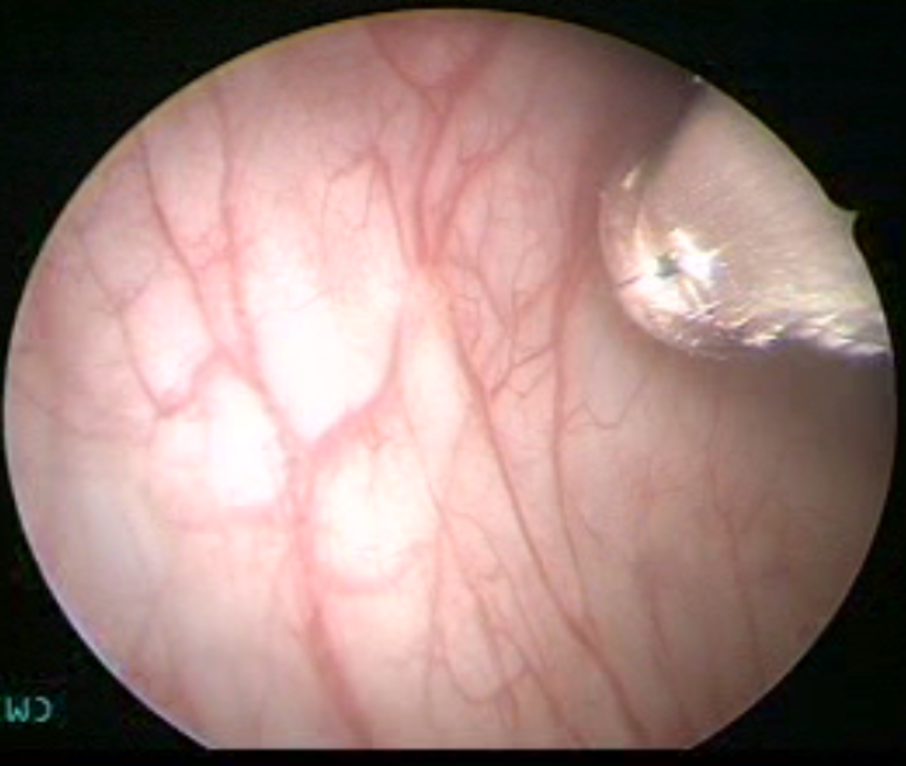
Modality: WLC
Class: Non-malignant
Subclass: InflammationNOS
Lesion: L3
Morphology: Non-papillary
Bladder cancer association: No